Field crop: maize
Growth stage: 2
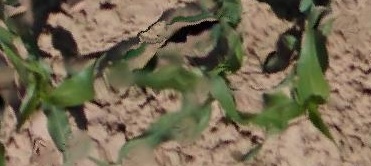
Species: maize